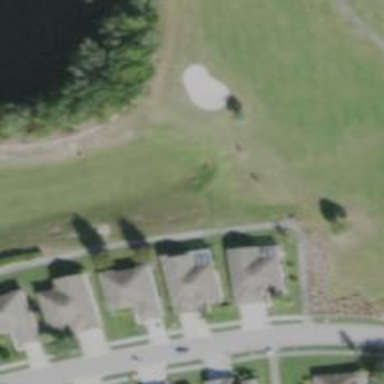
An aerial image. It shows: Footway that serves as golf path.